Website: apple
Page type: address-validator
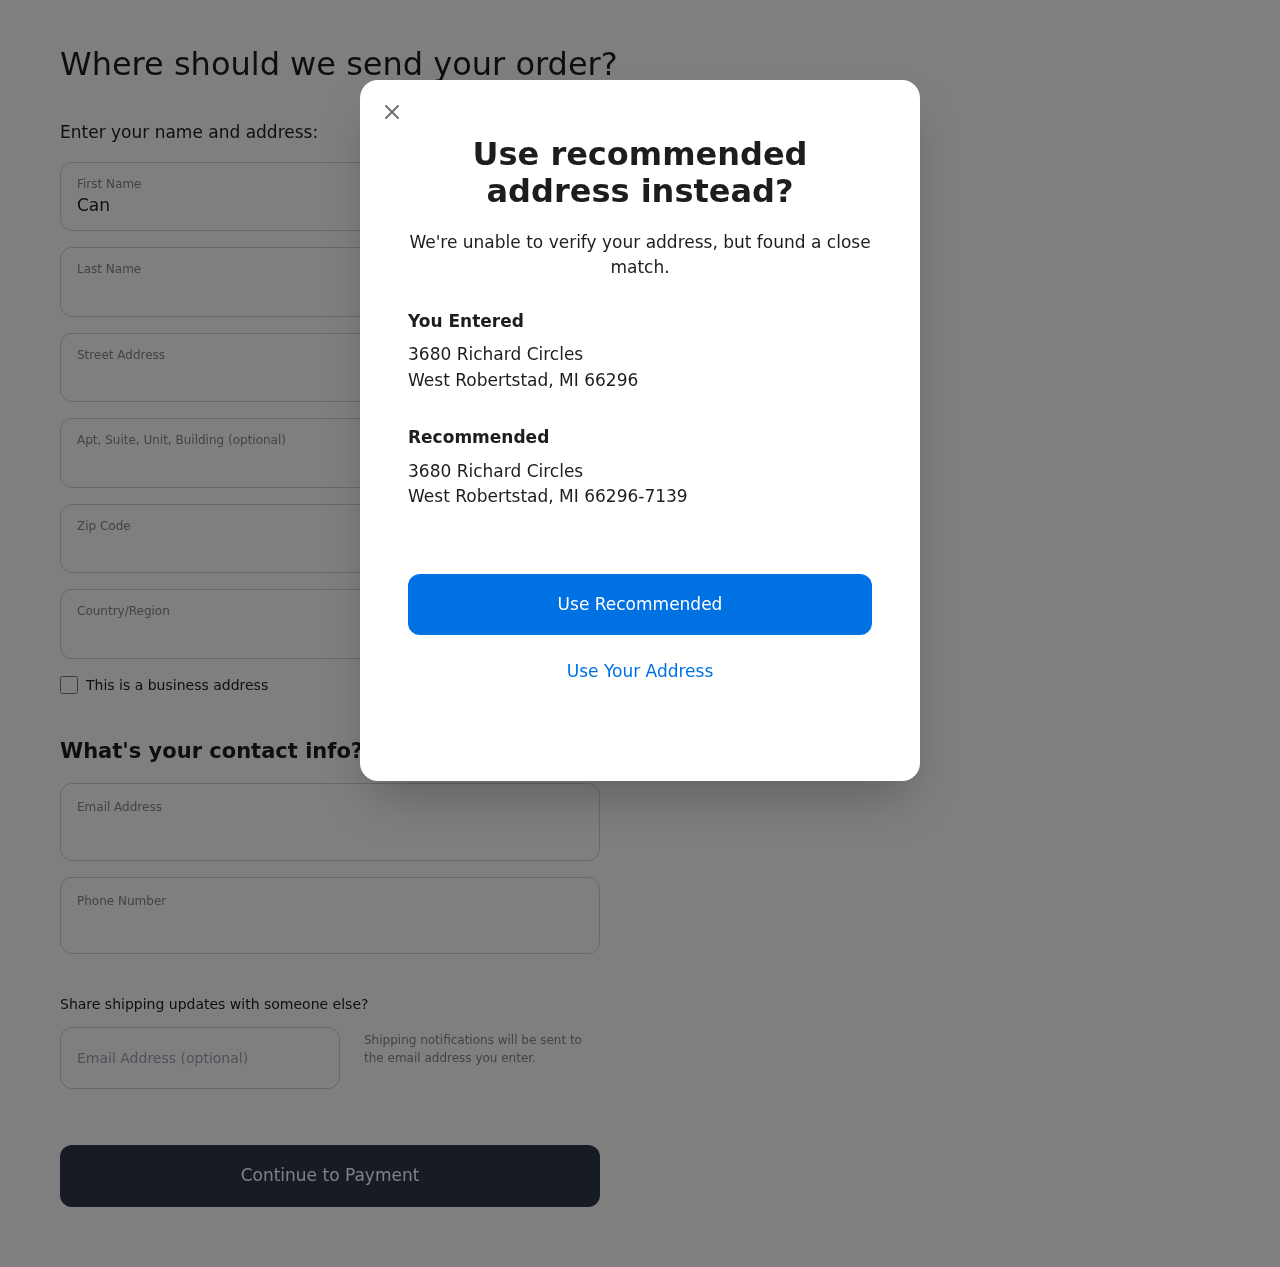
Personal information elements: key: PII_CITY
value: West Robertstad
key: PII_COUNTRY
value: United States
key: PII_EMAIL
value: candace_hartman@gmail.com
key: PII_FIRSTNAME
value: Candace
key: PII_GIFT_EMAIL
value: epalmer@hotmail.com
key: PII_LASTNAME
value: Hartman
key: PII_PHONE
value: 2908014974
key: PII_POSTCODE
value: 66296
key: PII_POSTCODE_FULL
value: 66296-7139
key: PII_STATE_ABBR
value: MI
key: PII_STREET
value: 3680 Richard Circles
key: PII_CITY2
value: West Robertstad
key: PII_STATE_ABBR2
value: MI